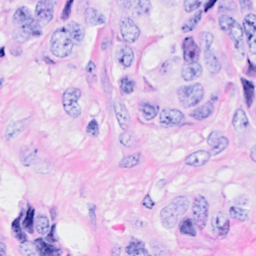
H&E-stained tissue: Breast